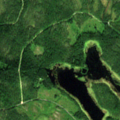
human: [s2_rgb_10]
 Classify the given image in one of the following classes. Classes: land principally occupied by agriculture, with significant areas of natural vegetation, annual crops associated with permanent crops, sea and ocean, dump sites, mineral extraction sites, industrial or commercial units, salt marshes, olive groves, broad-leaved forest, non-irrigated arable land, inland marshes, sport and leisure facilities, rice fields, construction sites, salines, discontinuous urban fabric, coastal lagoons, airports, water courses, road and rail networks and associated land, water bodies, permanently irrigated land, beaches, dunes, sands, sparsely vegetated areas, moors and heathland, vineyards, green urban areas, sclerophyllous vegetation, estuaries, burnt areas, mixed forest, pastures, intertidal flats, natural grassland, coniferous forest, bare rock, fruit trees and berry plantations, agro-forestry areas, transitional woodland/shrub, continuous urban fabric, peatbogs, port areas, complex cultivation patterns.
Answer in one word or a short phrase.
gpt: coniferous forest, mixed forest, transitional woodland/shrub, inland marshes